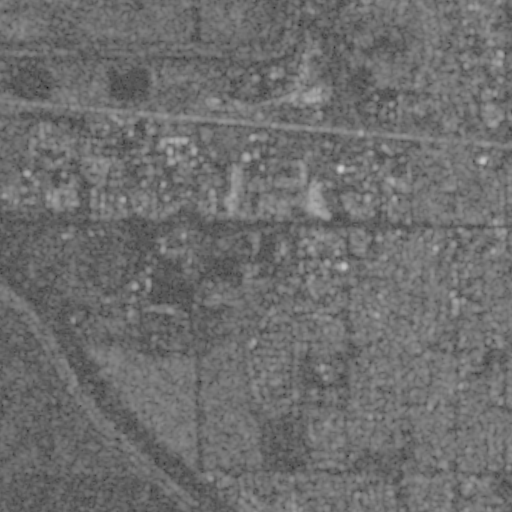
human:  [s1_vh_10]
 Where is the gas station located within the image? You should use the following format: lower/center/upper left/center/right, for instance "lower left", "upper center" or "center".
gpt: The gas station is located in the center right of the image.
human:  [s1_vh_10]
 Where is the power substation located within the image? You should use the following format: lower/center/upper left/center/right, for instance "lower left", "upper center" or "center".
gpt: The power substation is located in the upper center of the image.
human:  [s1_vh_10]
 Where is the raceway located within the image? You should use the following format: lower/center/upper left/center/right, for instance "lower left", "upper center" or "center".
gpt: The raceway is located in the center left of the image.
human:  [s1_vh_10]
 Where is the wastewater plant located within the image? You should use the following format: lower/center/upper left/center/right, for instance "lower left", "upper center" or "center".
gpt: The wastewater plant is located in the upper right of the image.
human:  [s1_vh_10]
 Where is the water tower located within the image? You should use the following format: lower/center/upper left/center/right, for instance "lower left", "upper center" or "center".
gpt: The water tower is located in the center right of the image.
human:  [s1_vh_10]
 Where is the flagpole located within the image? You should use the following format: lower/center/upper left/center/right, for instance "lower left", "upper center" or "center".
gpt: The flagpole is located in the lower right of the image.
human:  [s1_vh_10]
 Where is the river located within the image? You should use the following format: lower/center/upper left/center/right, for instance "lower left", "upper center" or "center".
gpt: The river is located in the right of the image.
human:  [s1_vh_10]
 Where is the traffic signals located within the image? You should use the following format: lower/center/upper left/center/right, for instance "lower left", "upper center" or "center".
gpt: The traffic signals is located in the lower right of the image.
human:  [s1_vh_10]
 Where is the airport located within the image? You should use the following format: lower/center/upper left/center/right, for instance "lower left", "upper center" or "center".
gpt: There is no airport in the image.

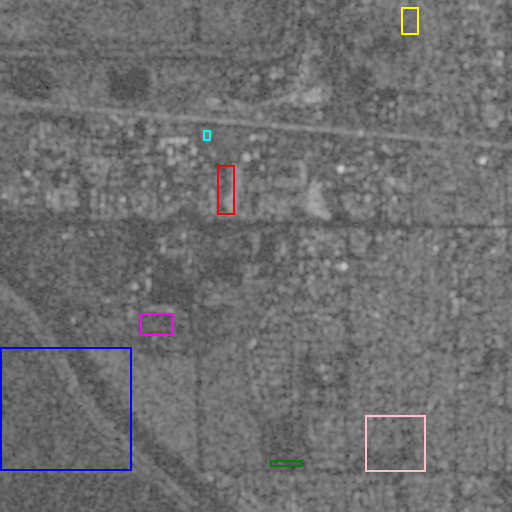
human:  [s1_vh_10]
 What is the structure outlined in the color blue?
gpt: The structure outlined in blue is a crop field.
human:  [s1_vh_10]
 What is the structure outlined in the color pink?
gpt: The structure outlined in pink is a park.
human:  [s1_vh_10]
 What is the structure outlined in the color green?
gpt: The structure outlined in green is a parking lot.
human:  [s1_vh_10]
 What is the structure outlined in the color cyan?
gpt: The structure outlined in cyan is a power substation.
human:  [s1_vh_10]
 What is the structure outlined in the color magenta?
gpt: The structure outlined in magenta is a raceway.
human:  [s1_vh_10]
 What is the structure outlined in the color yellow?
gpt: The structure outlined in yellow is a wastewater plant.
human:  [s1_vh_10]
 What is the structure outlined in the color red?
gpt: The structure outlined in red is a building.
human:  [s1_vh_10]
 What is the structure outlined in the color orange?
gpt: There is no orange outline.